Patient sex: F
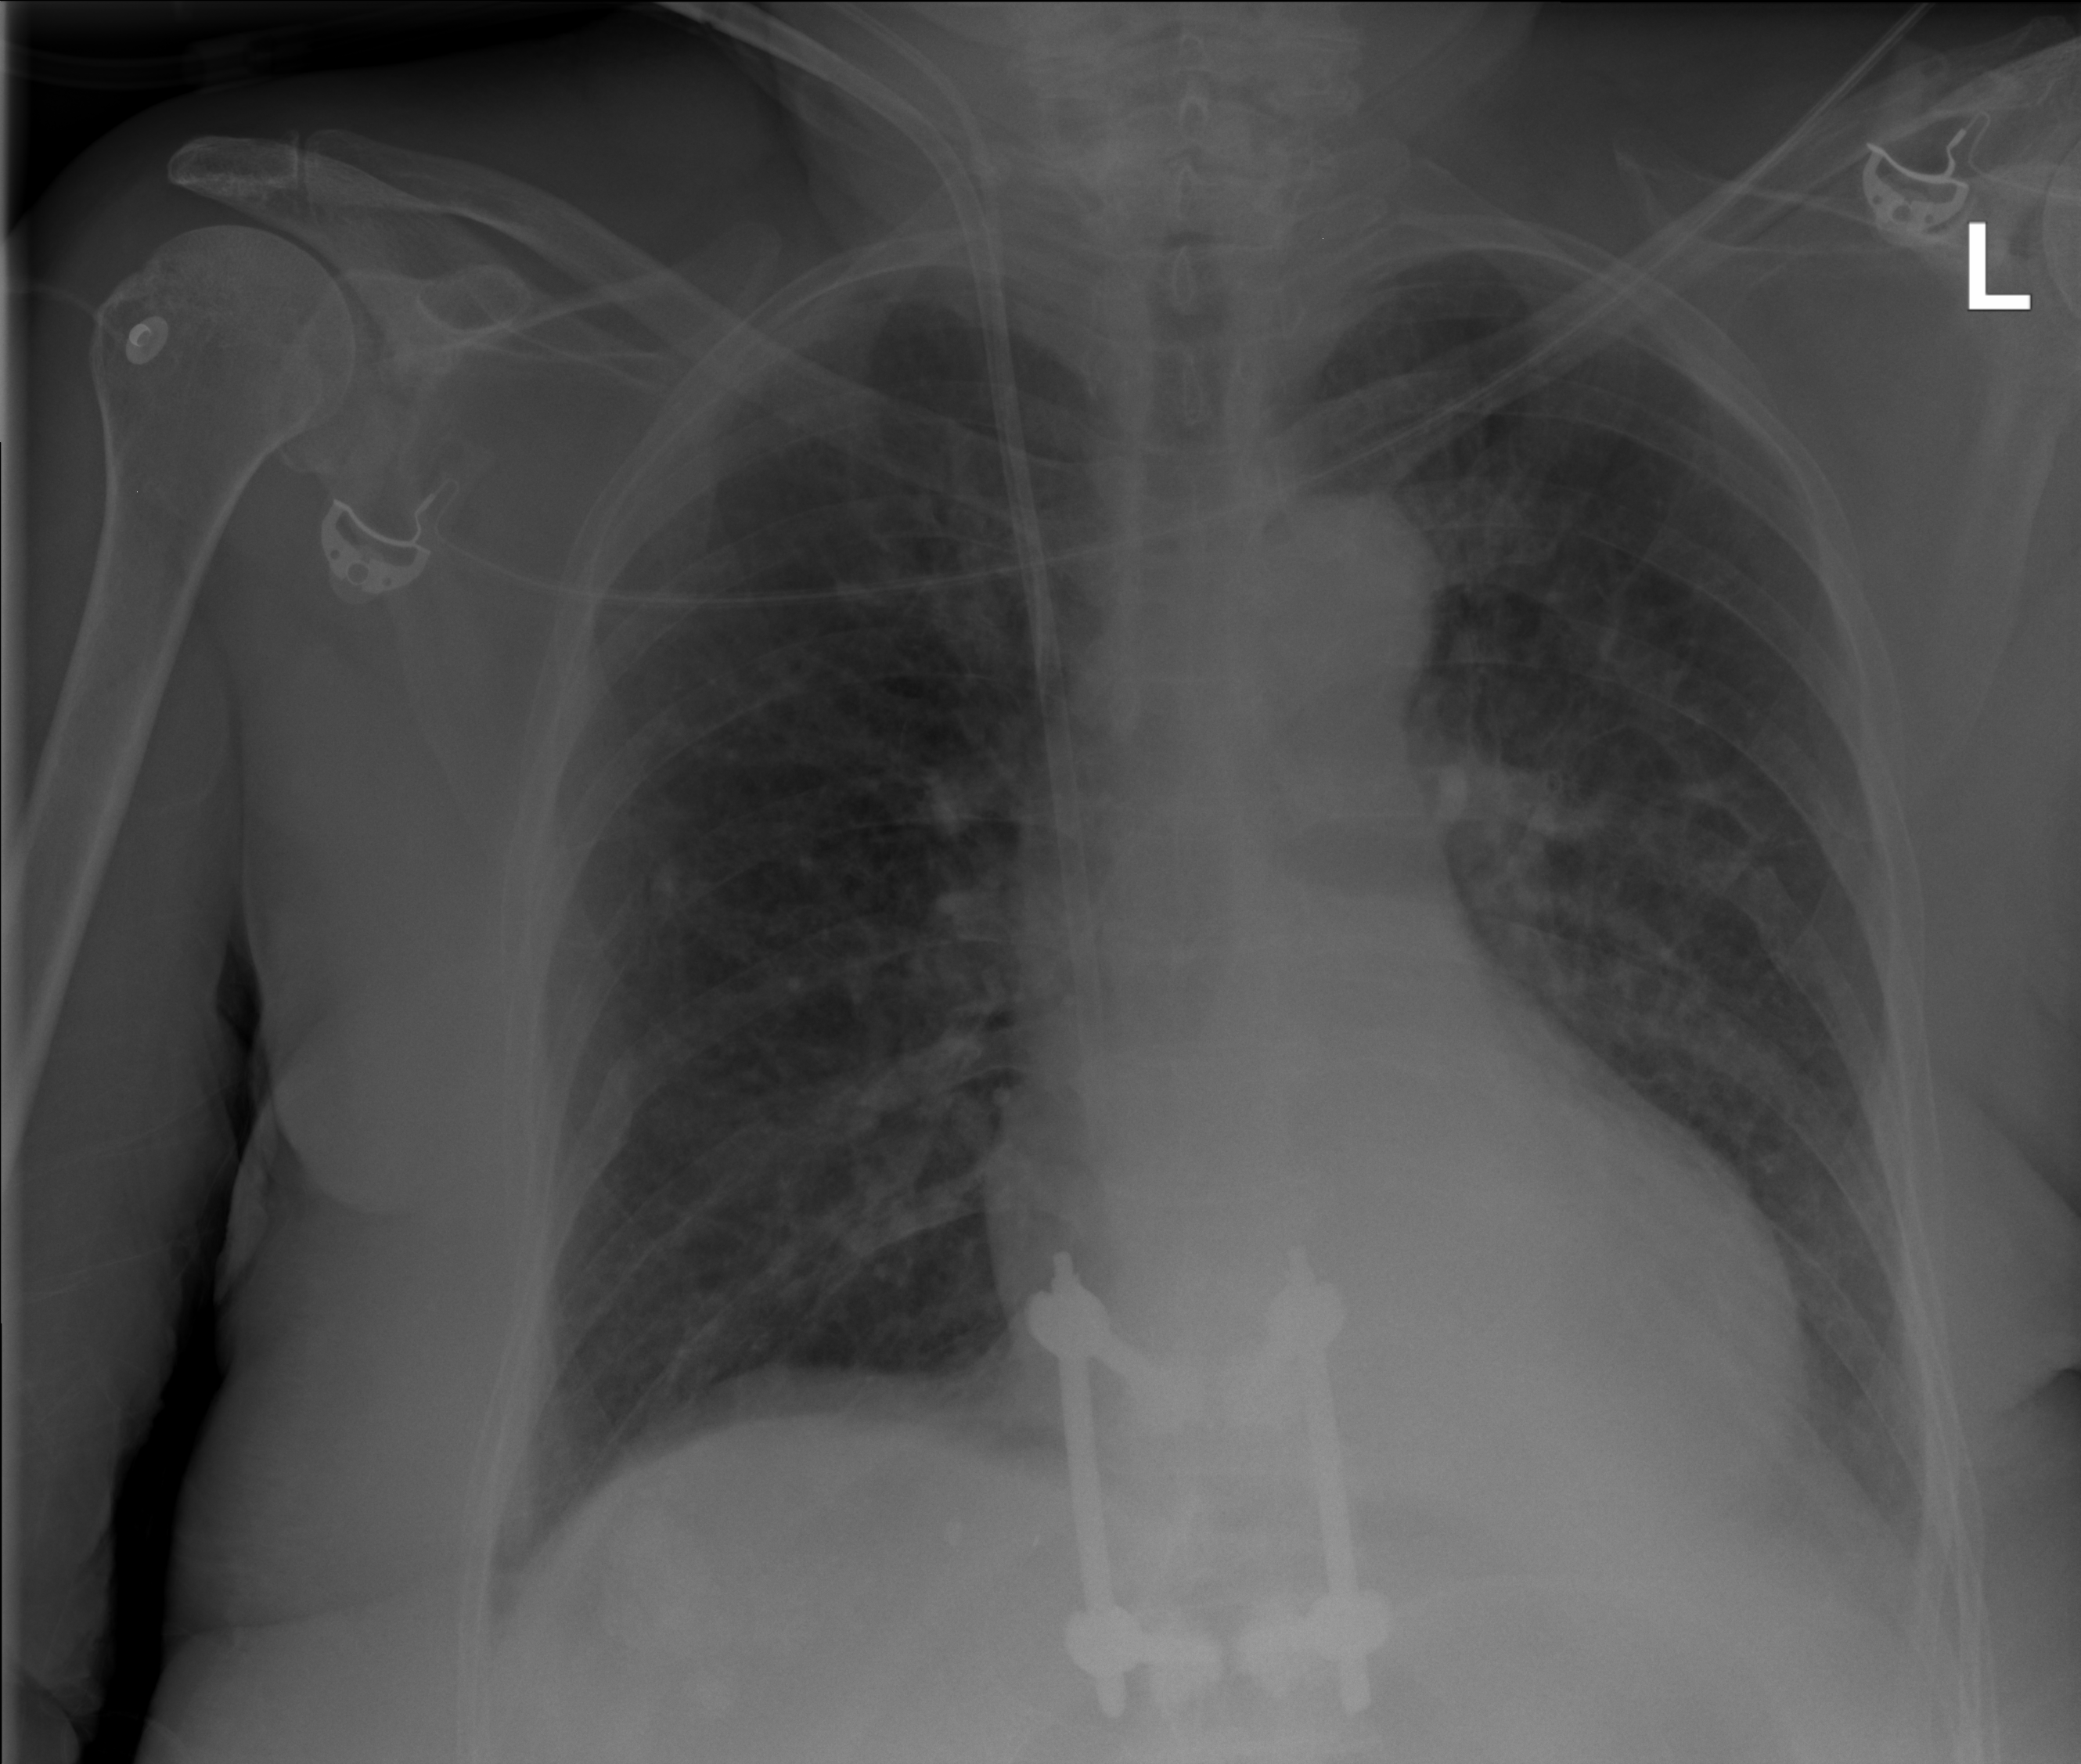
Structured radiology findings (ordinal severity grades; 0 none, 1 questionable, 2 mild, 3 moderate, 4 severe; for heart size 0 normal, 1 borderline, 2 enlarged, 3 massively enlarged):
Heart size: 1
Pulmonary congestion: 2
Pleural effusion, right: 2
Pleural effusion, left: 2
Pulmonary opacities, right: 1
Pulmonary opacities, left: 1
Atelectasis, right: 2
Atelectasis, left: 2